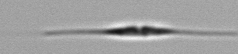
Label: Cylindrotheca